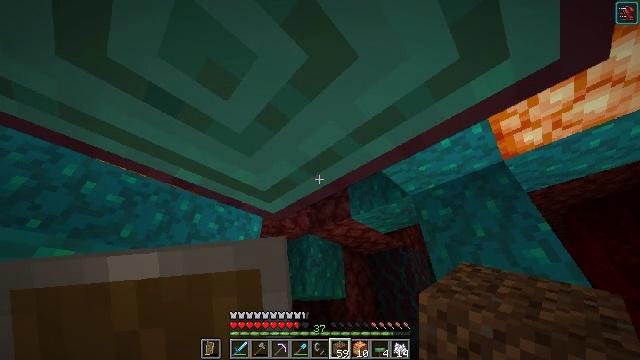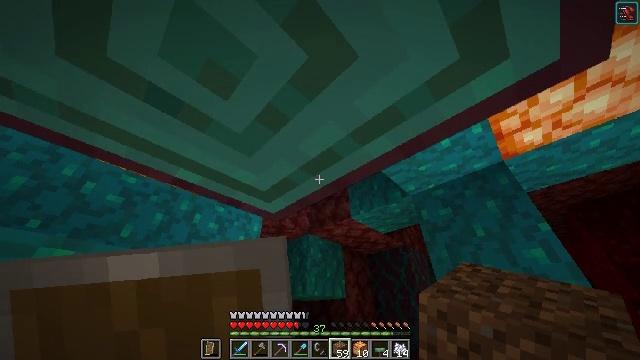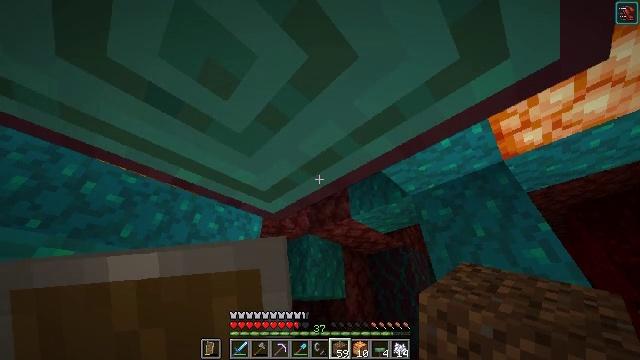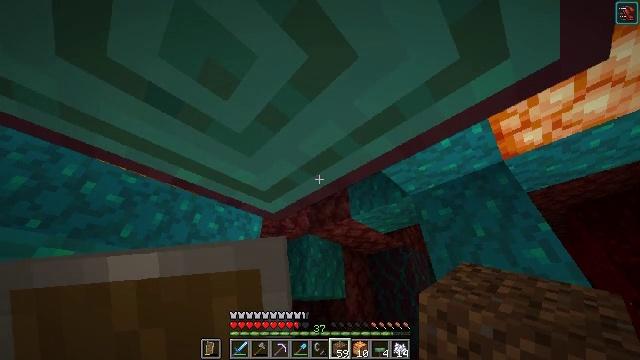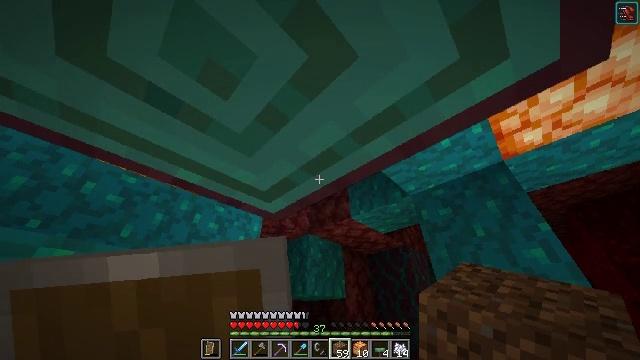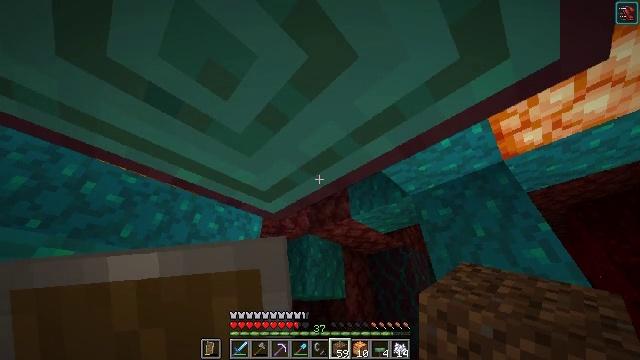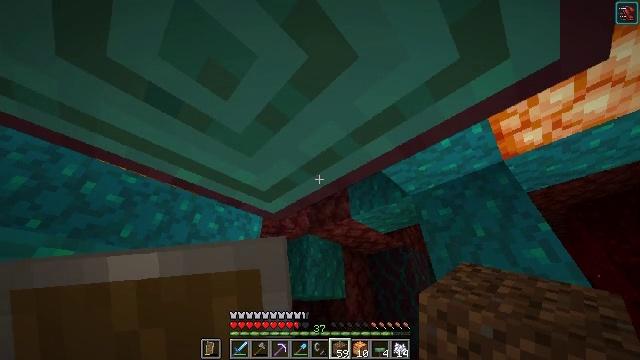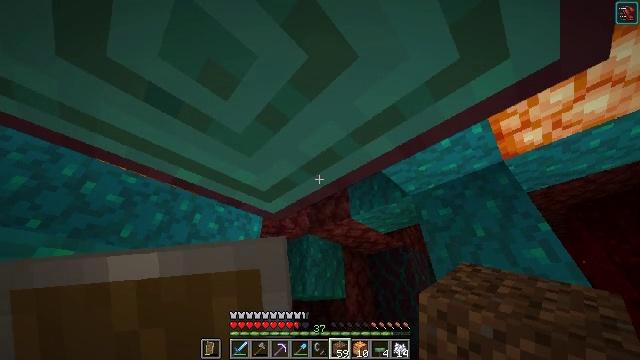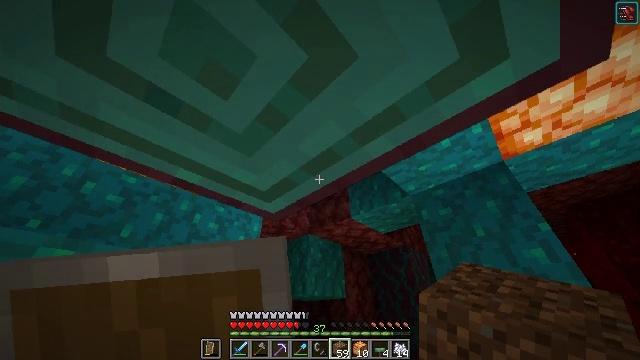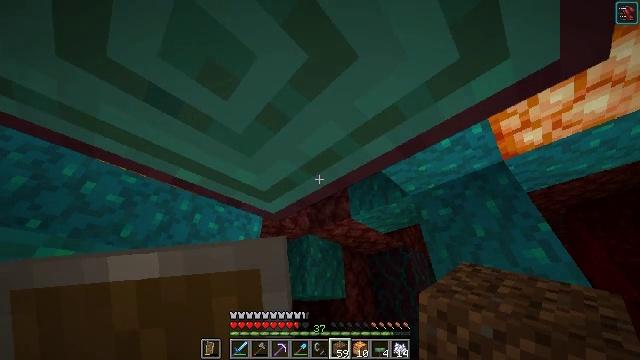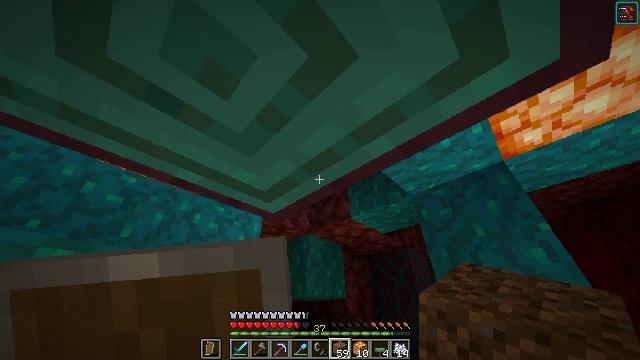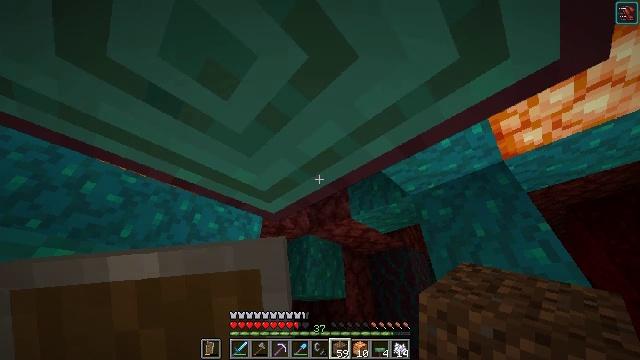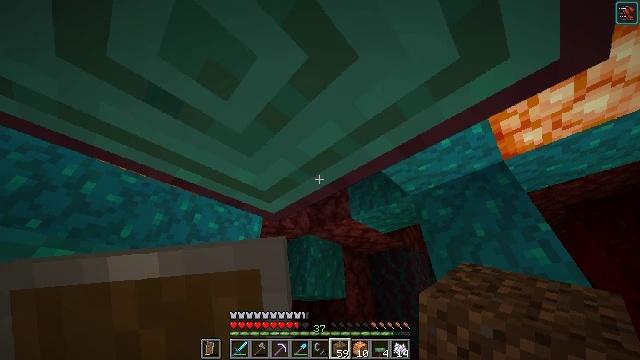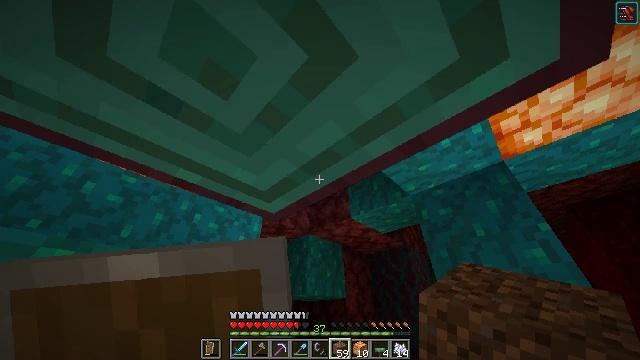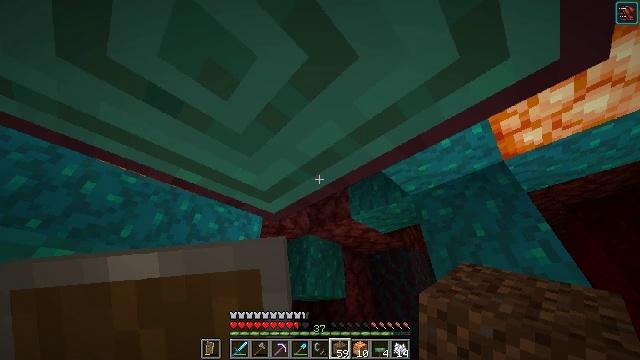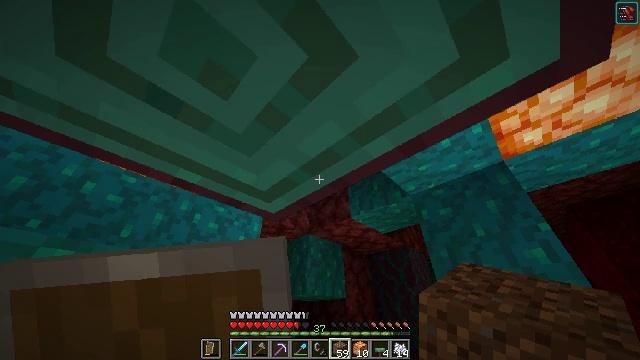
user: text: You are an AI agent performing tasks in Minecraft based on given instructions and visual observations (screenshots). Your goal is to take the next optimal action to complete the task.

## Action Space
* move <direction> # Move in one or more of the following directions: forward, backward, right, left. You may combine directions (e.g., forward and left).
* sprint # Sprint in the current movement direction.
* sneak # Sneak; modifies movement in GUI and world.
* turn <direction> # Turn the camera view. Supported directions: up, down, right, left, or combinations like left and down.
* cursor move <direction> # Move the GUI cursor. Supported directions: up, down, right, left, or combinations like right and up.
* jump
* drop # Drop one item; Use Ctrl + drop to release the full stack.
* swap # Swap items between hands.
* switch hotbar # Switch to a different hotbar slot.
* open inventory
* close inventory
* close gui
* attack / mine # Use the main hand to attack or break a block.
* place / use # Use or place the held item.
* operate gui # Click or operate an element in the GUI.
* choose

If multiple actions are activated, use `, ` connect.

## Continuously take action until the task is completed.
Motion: motion action
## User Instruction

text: Gather warped stem with an axe.
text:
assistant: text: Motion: no_op
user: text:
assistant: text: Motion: no_op
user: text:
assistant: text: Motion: no_op
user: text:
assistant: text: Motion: no_op
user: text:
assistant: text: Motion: no_op
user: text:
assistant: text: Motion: no_op
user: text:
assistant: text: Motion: no_op
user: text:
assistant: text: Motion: no_op
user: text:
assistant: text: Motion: no_op
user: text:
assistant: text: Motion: no_op
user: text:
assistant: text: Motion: no_op
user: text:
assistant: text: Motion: no_op
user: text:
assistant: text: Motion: no_op
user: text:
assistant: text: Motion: no_op
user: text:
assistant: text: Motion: no_op
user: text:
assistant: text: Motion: no_op
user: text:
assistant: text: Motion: no_op
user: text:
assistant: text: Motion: no_op
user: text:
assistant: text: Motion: no_op
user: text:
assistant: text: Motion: no_op
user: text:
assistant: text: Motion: no_op
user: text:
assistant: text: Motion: no_op
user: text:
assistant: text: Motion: no_op
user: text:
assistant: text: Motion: no_op
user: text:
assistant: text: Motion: no_op
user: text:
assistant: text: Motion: no_op
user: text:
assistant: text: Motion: no_op
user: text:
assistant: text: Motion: no_op
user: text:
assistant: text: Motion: no_op
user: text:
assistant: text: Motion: no_op